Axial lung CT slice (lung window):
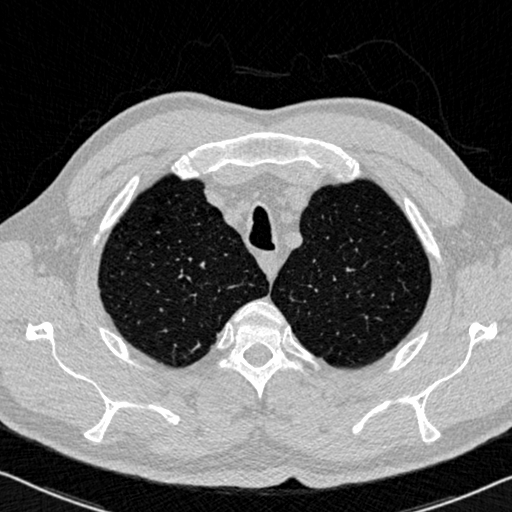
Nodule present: yes
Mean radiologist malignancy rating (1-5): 2.5